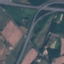
Label: Highway